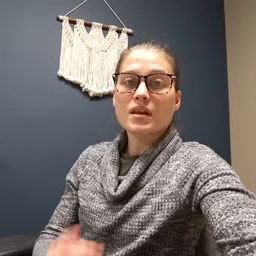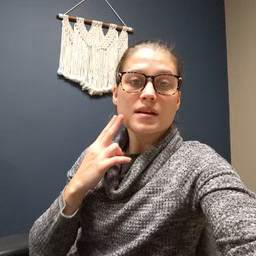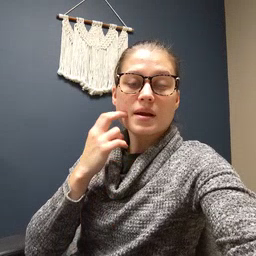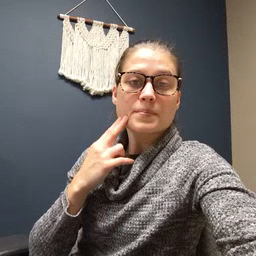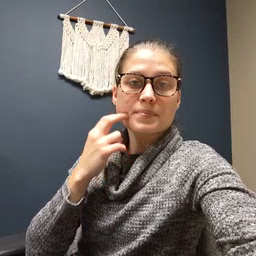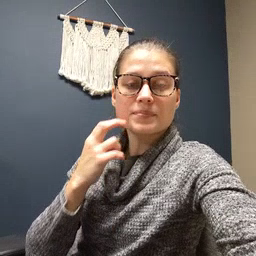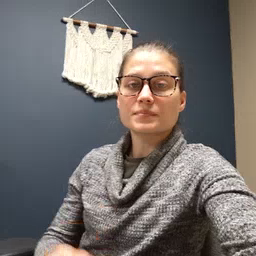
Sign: gum